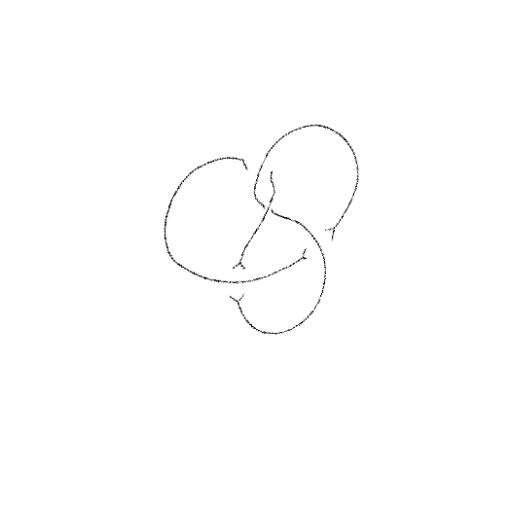
Crossing number: 4